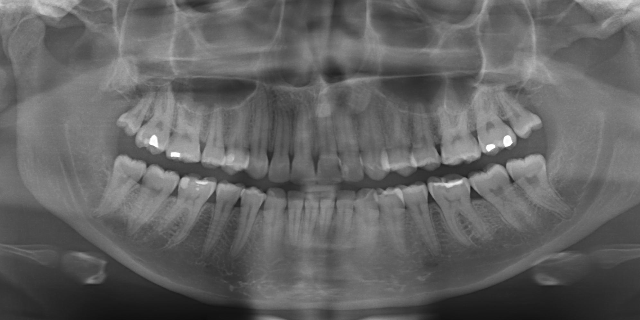
adult